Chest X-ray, AP view. Patient: 28 years old, sex M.
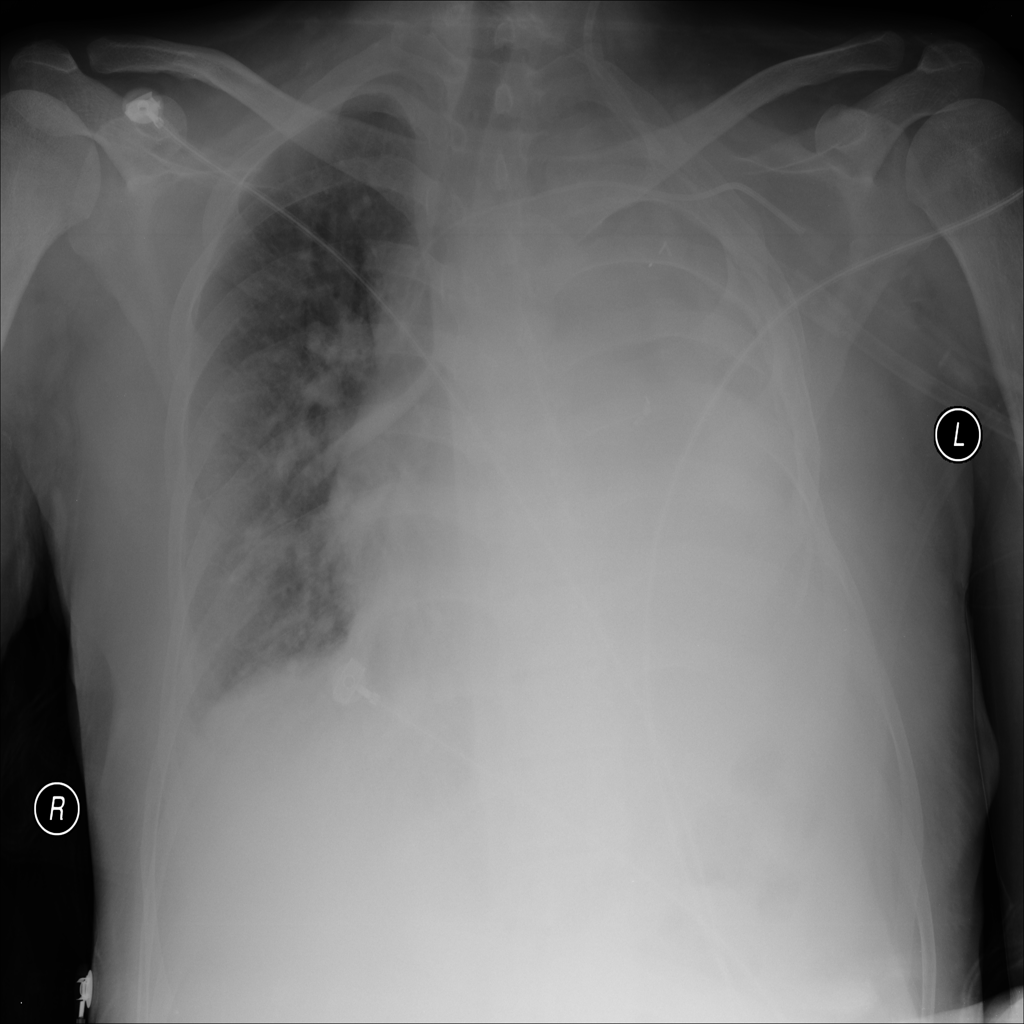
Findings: Infiltration